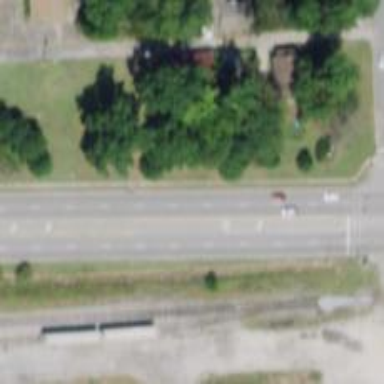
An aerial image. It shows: Asphalt road classified as trunk highway.